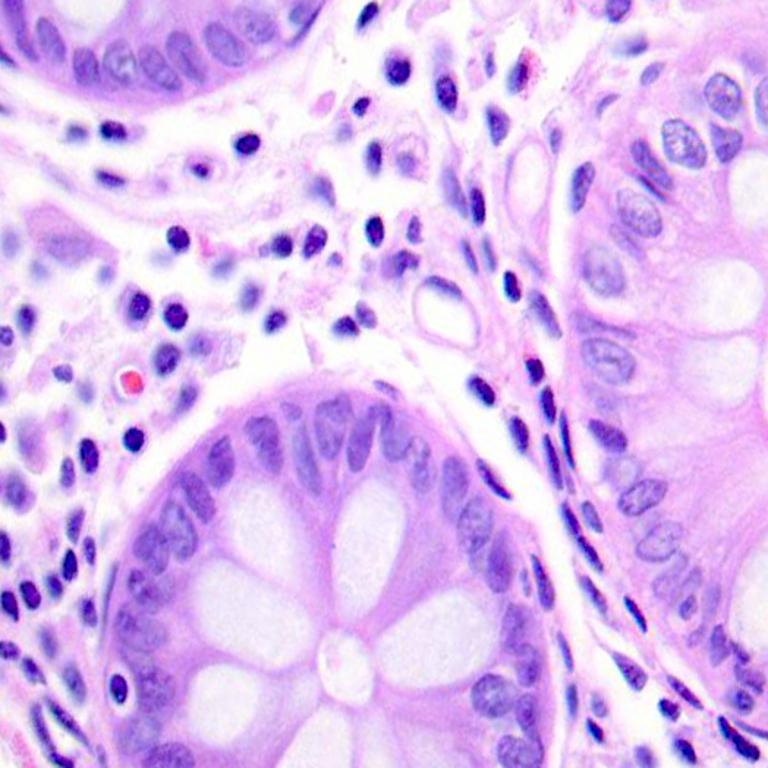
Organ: colon
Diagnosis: benign